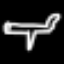
Label: airplane